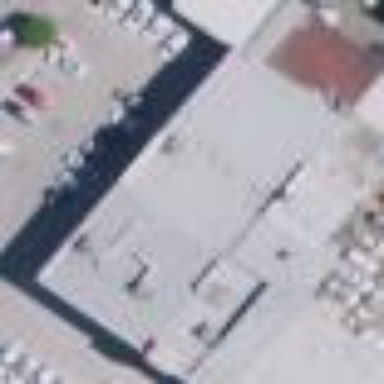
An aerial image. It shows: Commercial building.